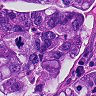
Metastatic tissue present: yes